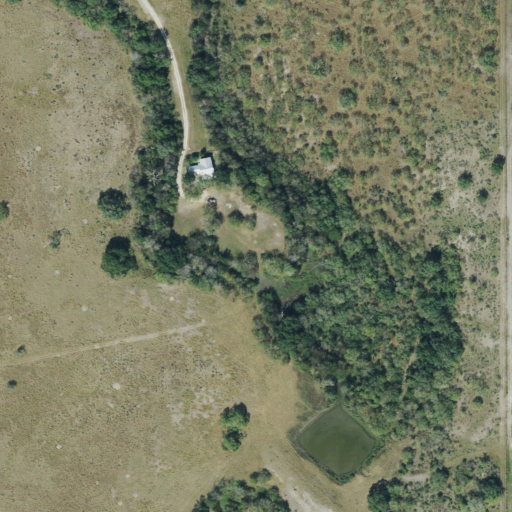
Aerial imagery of valley in Texas named Mexican Hollow containing shrub, mixed forest, deciduous forest, and evergreen forest